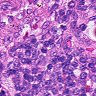
Metastatic tissue present: no